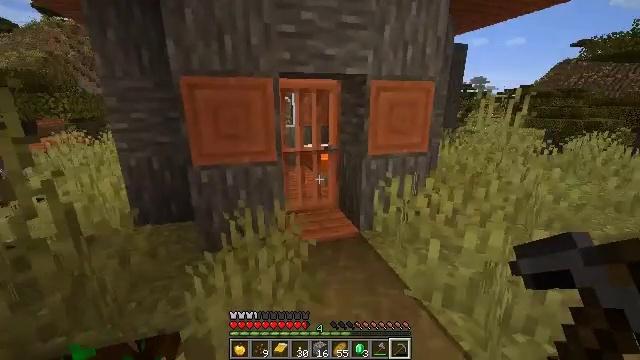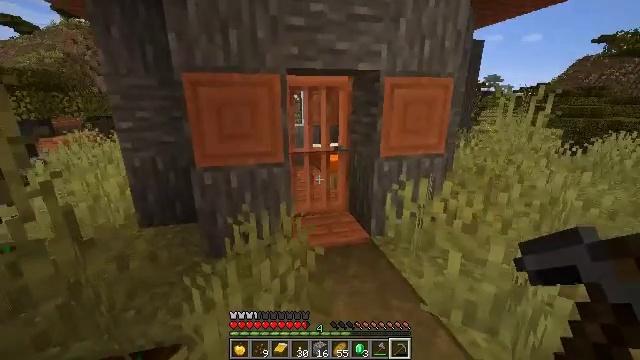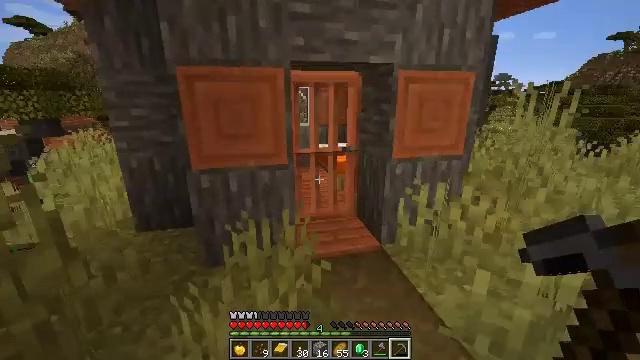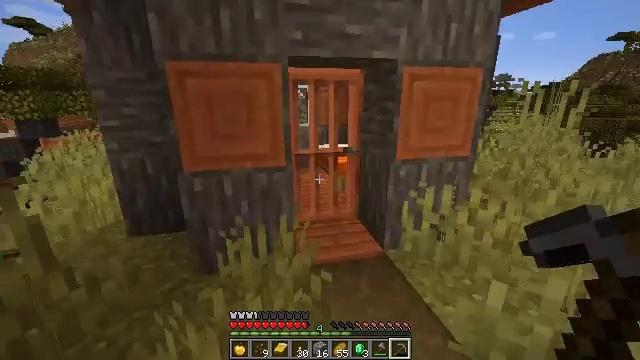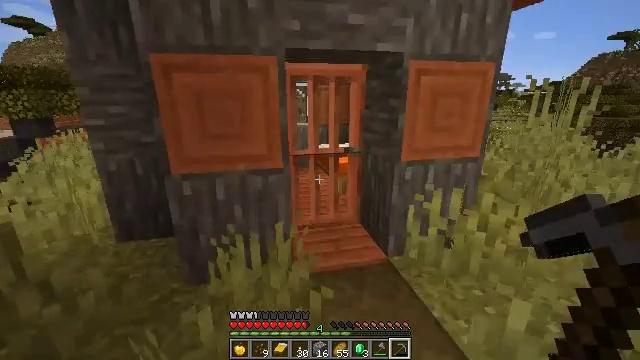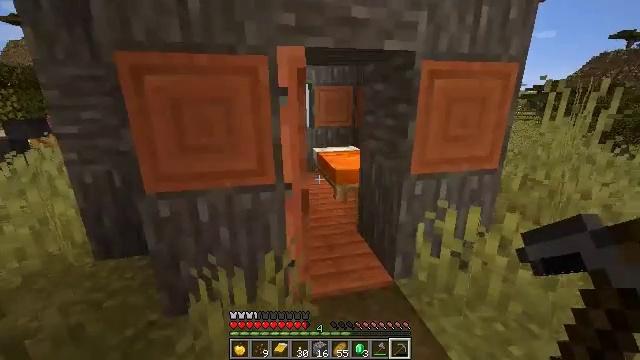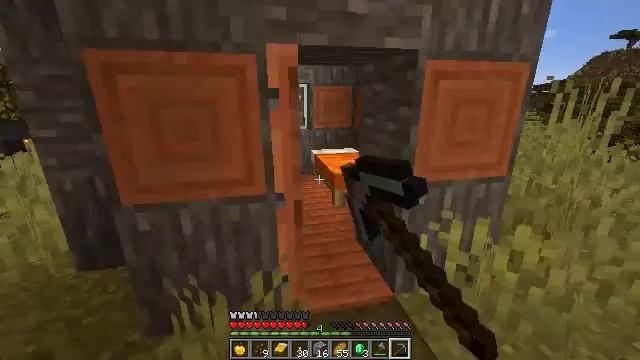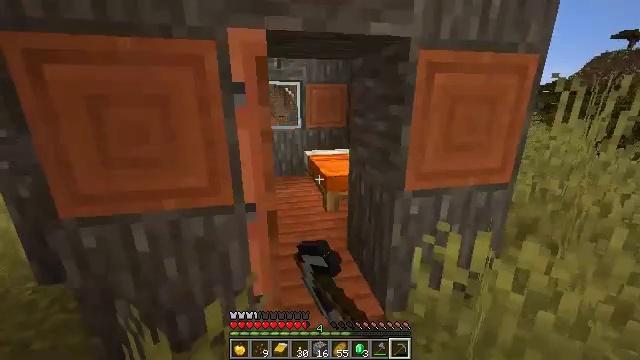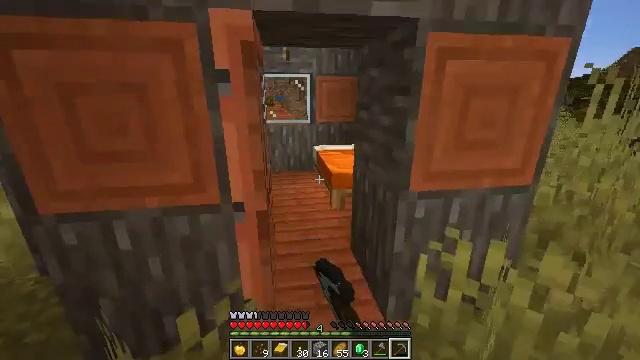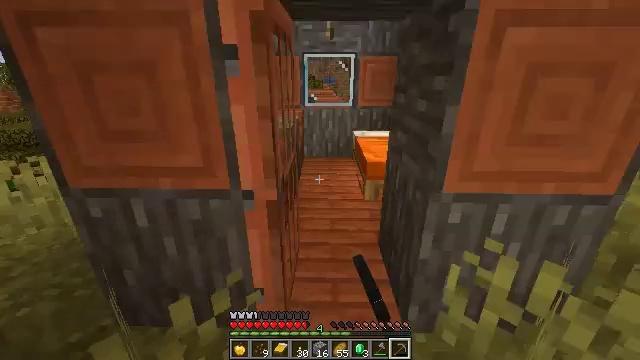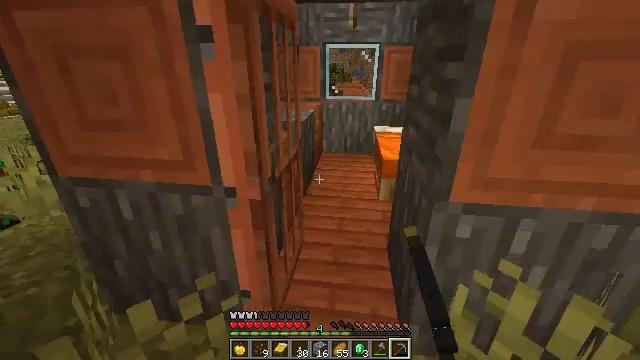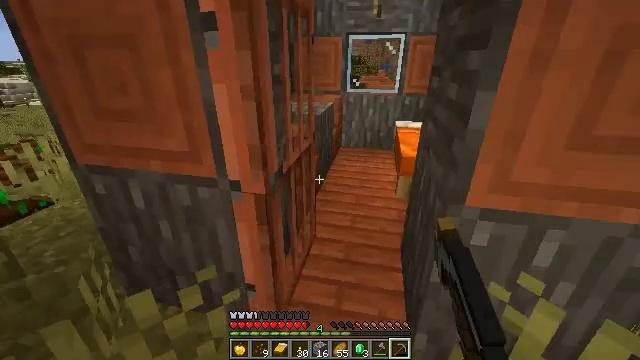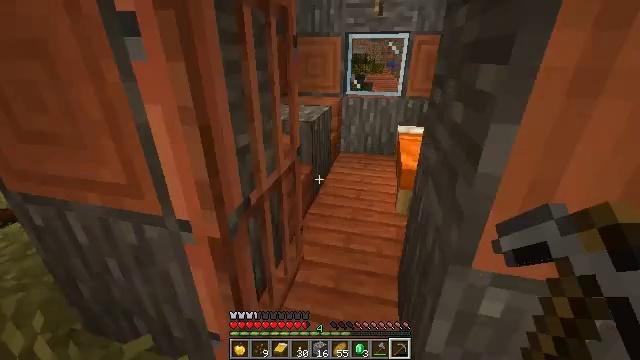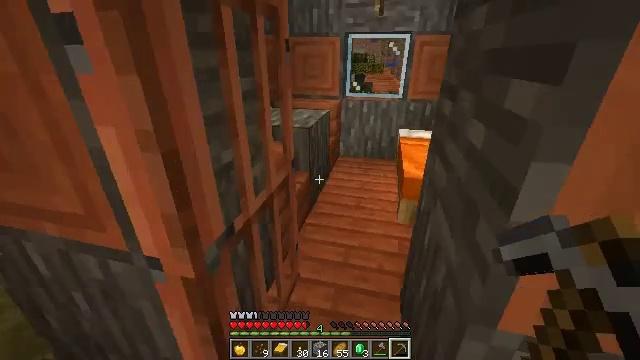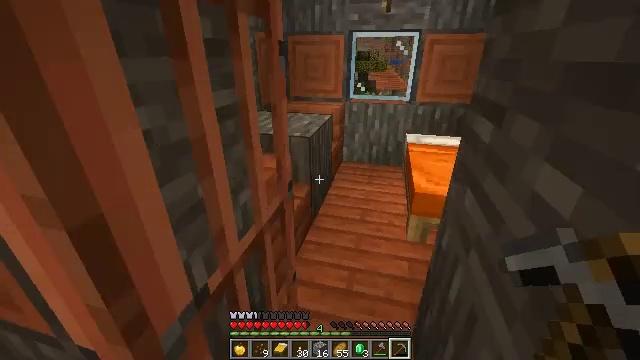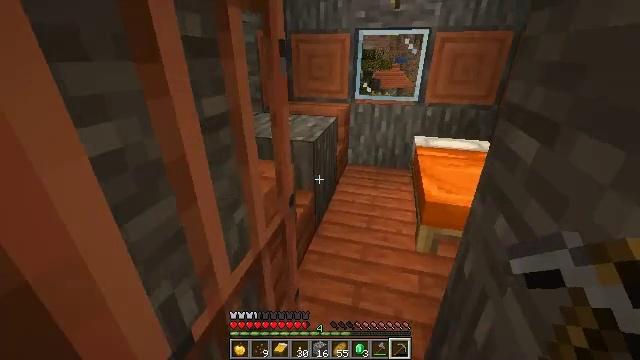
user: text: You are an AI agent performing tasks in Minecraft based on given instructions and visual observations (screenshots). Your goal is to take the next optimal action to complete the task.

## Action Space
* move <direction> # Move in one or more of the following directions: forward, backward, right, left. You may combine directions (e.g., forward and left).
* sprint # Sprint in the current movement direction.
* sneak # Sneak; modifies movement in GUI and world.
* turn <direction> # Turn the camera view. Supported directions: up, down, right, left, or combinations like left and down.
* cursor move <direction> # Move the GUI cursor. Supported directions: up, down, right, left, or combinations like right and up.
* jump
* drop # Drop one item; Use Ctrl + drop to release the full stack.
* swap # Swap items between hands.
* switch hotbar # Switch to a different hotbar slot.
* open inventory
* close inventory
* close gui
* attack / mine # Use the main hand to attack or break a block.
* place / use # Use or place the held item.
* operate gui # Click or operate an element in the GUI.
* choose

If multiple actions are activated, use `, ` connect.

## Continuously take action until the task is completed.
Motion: motion action
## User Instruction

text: Collect yellow terracotta using a pickaxe.
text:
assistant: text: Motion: move forward, turn left
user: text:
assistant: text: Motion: move forward, turn left
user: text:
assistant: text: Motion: move forward
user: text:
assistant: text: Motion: move forward
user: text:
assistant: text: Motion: move forward, use / place
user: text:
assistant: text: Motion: move forward and move right, use / place
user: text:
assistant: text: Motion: move forward and move right
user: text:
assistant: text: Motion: move forward and move right, turn left and down
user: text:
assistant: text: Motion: move forward and move right, turn left and down
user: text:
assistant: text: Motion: move forward and move right, turn left and down
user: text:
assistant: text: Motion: move forward, turn left and down
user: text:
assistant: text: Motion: move forward, turn left
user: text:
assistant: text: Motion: move forward
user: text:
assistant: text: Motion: move forward
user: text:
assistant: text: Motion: move forward
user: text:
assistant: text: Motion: move forward and move right
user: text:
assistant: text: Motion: move forward and move right, turn left
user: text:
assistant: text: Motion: move forward and move right
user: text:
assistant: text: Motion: move forward and move right
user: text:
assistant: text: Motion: no_op
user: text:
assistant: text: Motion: no_op
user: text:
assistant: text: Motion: move back, turn right
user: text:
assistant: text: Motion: move back, turn right and up
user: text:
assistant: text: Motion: move back, turn right
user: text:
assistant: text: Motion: move back, turn left and down
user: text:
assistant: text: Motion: move back
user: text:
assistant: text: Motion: move right, turn right
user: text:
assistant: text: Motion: move right, turn right
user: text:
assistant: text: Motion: move forward and move right
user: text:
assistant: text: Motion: move forward and move right